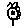
Label: flower